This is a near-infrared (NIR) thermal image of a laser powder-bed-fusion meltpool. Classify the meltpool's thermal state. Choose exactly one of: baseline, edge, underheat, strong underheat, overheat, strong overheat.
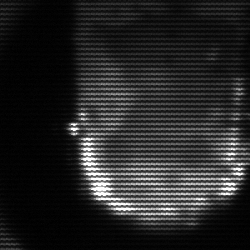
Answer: baseline